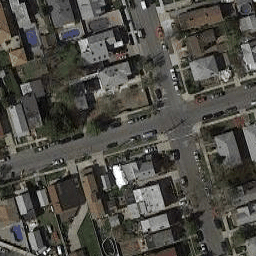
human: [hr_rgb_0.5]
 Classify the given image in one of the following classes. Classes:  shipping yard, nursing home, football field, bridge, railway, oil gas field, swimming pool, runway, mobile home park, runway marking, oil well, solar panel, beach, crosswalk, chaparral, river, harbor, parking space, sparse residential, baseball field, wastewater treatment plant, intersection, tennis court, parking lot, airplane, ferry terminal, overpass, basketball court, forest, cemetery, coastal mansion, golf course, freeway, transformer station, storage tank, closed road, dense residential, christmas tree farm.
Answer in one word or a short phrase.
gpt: intersection